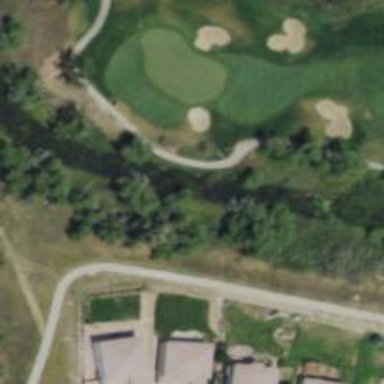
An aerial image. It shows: Well-maintained path used as golf cart path. The tracktype is grade1.